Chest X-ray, PA view. Patient: 21 years old, sex F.
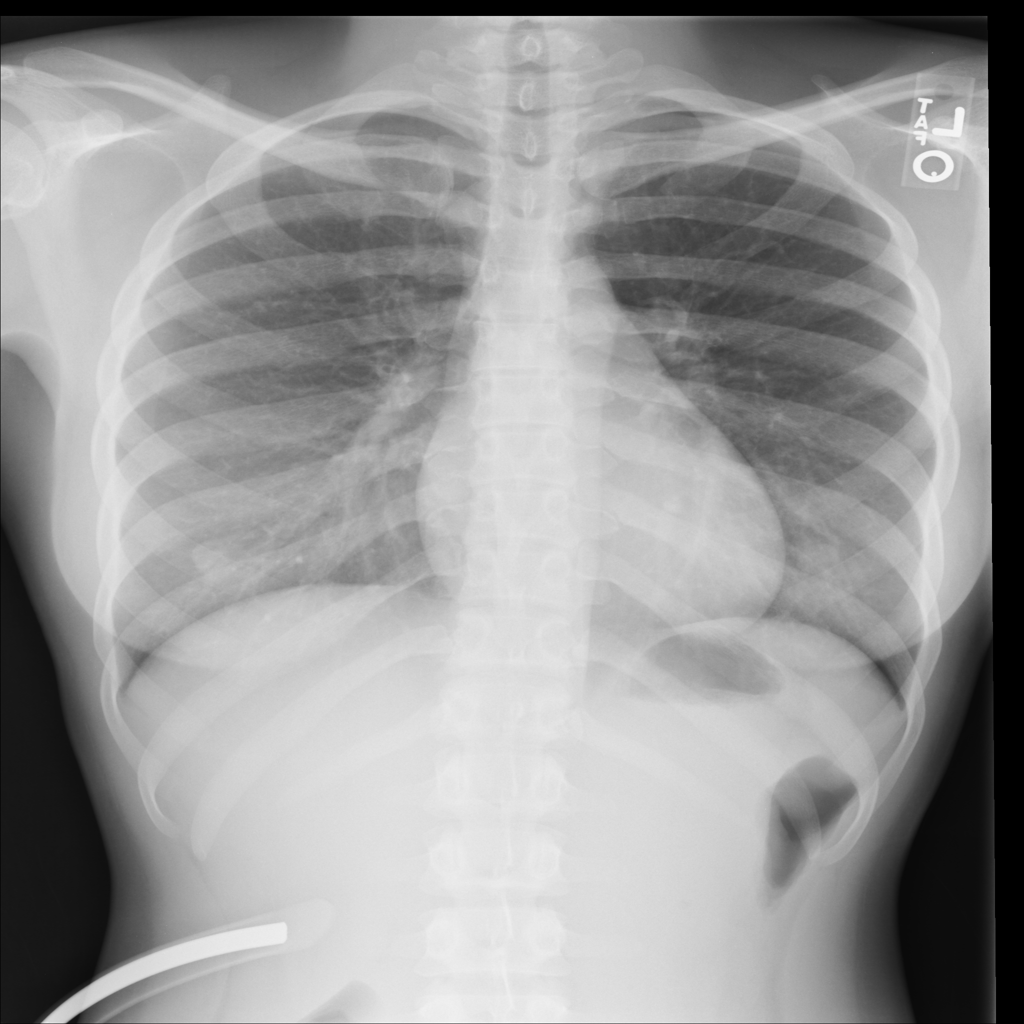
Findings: No Finding